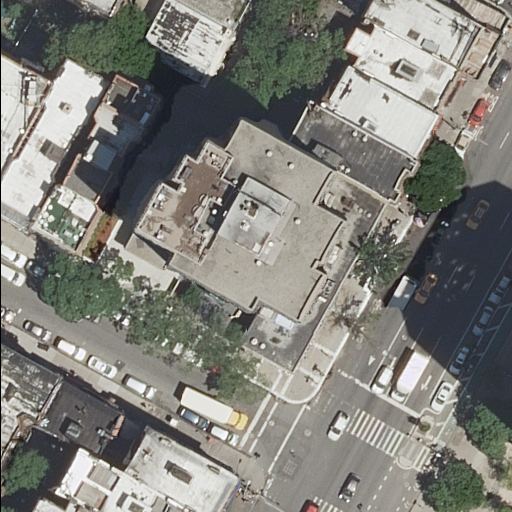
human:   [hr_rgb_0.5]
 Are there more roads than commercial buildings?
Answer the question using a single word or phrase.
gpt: yes

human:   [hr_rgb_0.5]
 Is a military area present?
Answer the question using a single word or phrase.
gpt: no

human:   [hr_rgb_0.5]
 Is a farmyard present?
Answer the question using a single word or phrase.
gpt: no

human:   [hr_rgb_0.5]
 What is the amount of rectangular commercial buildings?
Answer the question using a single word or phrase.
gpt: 0

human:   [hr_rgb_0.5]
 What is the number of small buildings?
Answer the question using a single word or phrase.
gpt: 2

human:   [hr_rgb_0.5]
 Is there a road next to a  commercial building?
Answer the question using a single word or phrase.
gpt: no

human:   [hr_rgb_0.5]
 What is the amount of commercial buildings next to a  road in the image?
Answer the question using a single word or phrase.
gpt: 0

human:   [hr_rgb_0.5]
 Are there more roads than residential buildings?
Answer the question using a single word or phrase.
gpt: no

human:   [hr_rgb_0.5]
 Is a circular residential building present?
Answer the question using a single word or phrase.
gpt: no

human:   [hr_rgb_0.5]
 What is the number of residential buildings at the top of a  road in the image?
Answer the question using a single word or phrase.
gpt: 11

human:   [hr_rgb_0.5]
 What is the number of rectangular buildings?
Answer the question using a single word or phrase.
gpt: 8

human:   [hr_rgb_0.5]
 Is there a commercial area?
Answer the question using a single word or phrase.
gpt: no

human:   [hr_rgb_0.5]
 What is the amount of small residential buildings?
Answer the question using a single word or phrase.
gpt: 2

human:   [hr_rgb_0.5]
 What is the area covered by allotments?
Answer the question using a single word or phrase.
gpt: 0m2

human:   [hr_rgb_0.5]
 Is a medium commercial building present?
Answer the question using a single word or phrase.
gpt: no

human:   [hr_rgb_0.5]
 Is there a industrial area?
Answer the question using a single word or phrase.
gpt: no

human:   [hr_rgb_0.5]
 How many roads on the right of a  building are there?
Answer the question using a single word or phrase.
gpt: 6

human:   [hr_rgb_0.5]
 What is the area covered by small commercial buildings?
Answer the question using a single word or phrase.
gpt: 0m2

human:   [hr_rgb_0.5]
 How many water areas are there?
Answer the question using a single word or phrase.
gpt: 0

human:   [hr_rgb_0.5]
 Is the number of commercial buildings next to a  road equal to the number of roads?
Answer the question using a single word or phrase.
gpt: no

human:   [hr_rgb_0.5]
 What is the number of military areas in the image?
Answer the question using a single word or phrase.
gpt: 0

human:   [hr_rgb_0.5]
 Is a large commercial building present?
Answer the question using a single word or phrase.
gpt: no

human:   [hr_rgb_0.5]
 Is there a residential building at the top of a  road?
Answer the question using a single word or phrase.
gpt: yes

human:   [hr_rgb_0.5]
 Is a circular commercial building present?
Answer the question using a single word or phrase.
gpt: no

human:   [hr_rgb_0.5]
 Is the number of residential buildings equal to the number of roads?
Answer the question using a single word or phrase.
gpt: no

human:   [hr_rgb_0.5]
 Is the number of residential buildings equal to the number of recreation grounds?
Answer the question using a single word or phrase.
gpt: no

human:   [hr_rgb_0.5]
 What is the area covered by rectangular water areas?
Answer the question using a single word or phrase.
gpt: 0m2

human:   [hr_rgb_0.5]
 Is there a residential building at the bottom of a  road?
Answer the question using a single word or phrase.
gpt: yes

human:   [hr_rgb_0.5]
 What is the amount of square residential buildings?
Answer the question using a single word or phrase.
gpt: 0

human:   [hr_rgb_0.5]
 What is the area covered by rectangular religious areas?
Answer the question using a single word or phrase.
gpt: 0m2

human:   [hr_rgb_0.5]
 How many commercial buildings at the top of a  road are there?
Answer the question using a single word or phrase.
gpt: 0

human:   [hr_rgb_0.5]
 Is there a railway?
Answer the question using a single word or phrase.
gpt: no

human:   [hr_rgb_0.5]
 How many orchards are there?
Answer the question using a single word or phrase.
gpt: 0

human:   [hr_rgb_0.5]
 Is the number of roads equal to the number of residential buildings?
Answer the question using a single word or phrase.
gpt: no

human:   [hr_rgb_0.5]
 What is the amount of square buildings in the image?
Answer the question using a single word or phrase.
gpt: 0

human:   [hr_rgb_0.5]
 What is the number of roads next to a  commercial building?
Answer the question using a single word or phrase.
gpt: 0